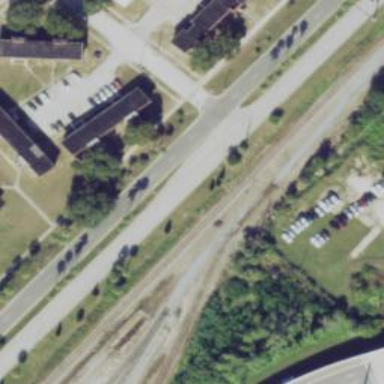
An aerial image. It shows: Railway yard used for servicing trains.